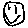
Label: smiley face